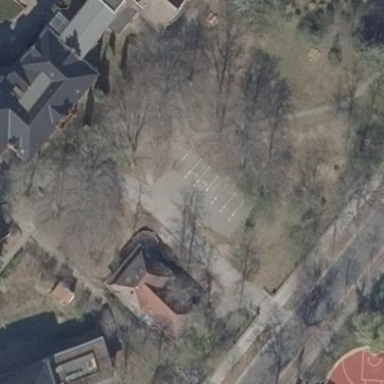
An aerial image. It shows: Parking area with paving stones surface.